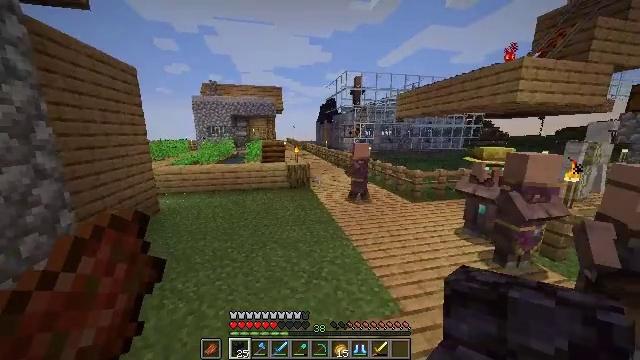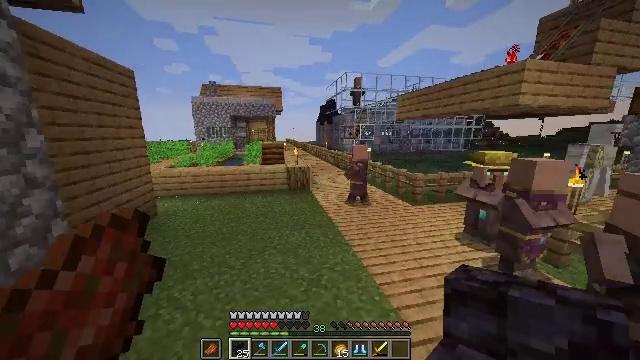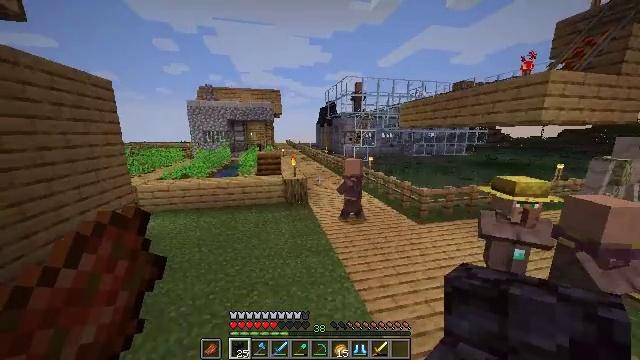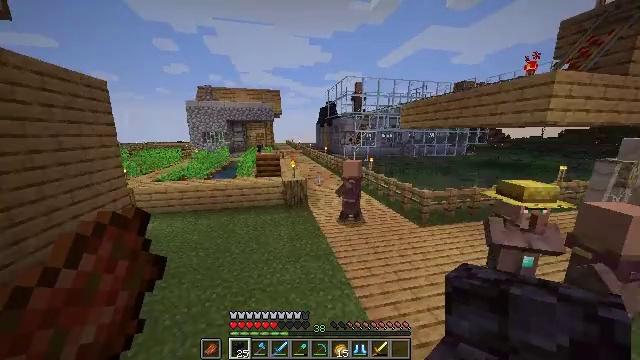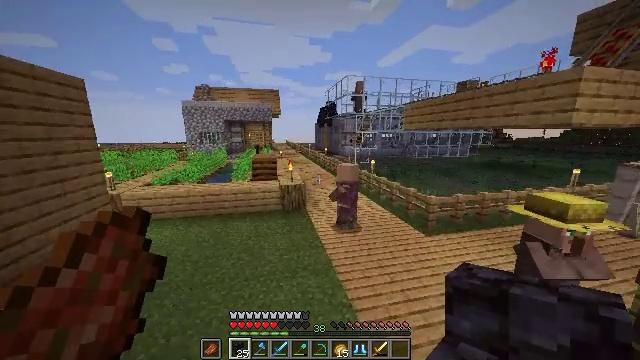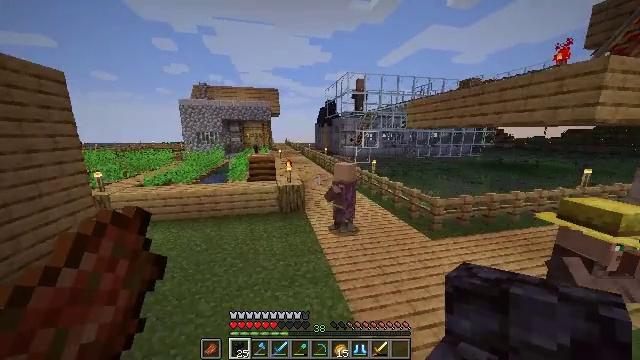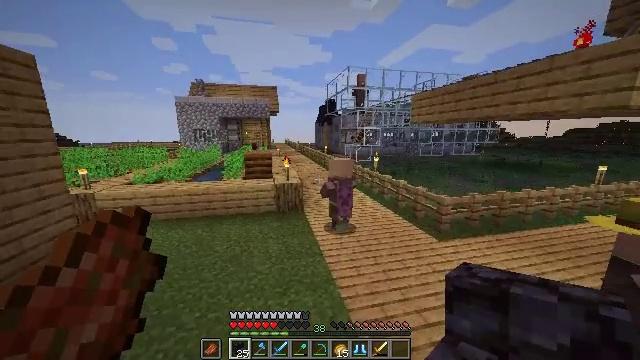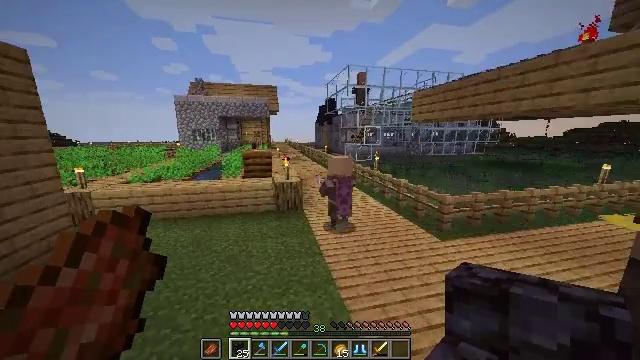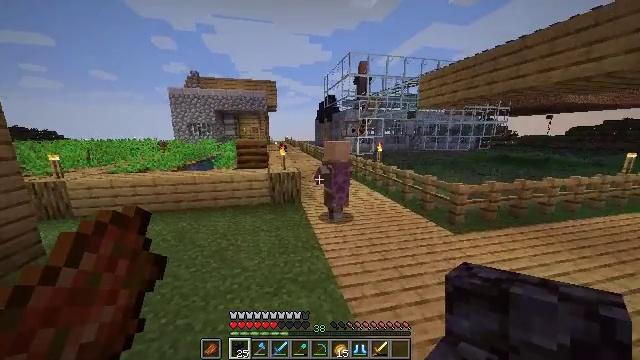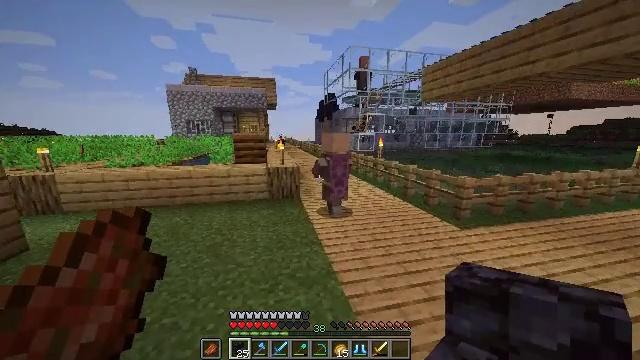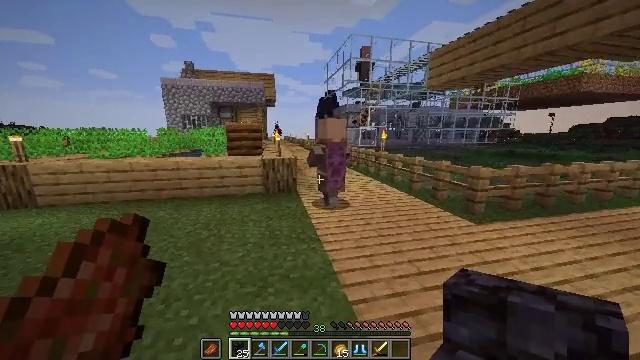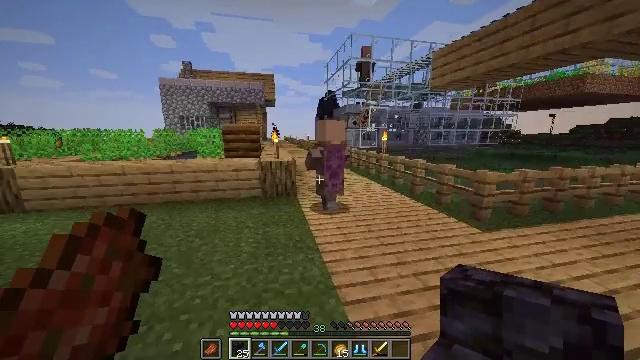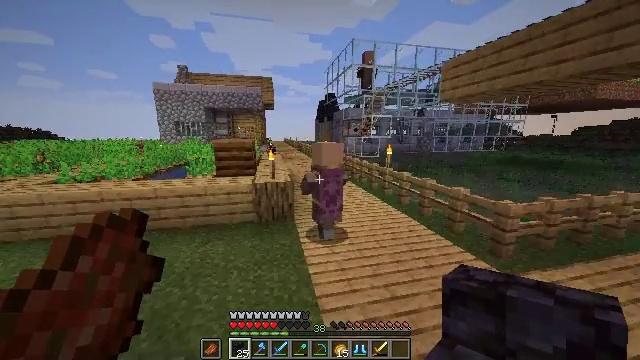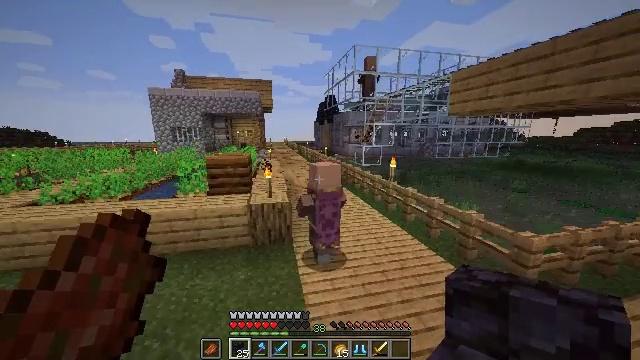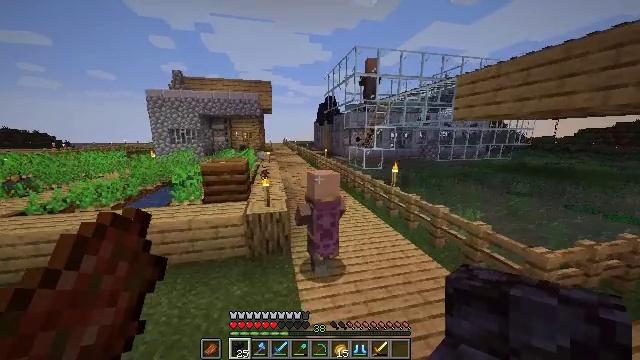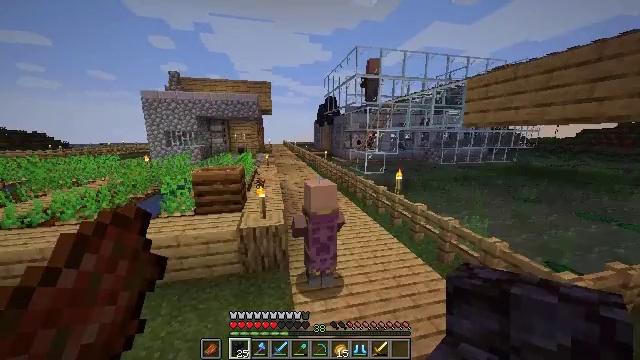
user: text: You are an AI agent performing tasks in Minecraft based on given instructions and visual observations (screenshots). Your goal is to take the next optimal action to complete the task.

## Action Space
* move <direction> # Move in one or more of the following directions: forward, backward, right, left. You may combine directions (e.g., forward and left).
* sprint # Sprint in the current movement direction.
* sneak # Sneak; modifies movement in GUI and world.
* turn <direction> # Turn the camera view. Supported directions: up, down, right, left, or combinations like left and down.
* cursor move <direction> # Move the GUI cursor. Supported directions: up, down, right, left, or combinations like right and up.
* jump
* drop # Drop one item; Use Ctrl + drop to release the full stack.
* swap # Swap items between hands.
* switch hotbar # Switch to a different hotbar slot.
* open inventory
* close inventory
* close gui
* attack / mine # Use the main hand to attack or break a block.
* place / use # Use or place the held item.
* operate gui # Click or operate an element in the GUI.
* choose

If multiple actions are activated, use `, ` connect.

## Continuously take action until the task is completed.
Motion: motion action
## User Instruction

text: Remove the white bed from its place.
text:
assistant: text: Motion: move forward, sprint, jump
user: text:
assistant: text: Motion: move forward, sprint, jump
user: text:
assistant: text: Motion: move forward, sprint, jump
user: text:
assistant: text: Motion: move forward, sprint, jump
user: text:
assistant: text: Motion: move forward, sprint, jump
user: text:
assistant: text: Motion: move forward, jump
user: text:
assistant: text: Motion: move forward, jump
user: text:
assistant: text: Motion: move forward, jump
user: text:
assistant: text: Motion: move forward, jump
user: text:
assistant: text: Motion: move forward, jump
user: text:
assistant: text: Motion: move forward, jump
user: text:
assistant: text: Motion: move forward, sprint, jump
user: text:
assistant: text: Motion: move forward, sprint, jump
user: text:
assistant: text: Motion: move forward, sprint, jump
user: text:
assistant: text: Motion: move forward, sprint, jump
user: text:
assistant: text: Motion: move forward, sprint, jump
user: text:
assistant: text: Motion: move forward, jump
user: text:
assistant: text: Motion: move forward, jump
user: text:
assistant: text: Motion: move forward, jump
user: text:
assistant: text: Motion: move forward, jump
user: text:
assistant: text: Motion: move forward, jump
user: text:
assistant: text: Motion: move forward, jump
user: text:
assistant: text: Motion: move forward, jump
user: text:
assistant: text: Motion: move forward, sprint, jump
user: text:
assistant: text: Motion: move forward, sprint, jump
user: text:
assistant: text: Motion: move forward, sprint, jump
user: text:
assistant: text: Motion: move forward, sprint, jump
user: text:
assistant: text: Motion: move forward, jump
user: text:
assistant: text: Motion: move forward, jump
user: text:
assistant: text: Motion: move forward, jump